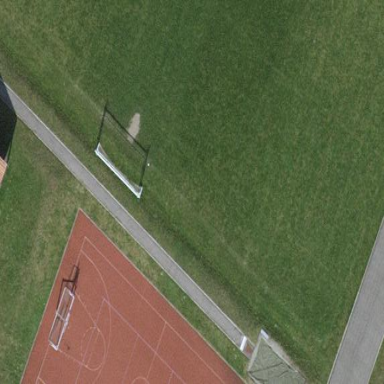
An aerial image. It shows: Track in leisure land.